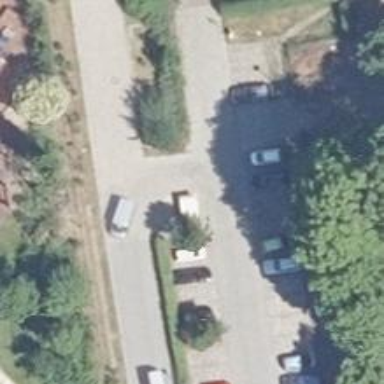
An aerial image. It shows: Road serving as parking aisle.